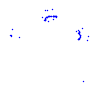
Particle: proton